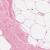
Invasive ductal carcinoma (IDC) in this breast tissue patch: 0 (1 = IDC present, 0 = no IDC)